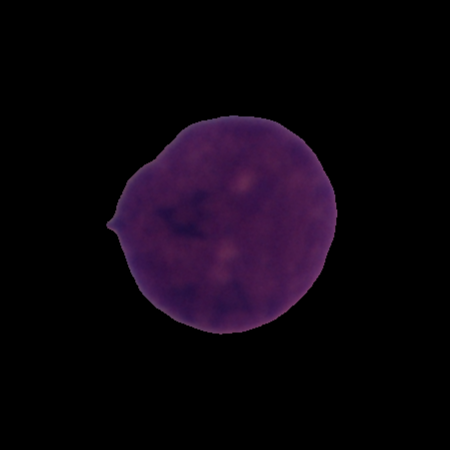
Label: cancer